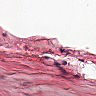
Metastatic tissue present: no